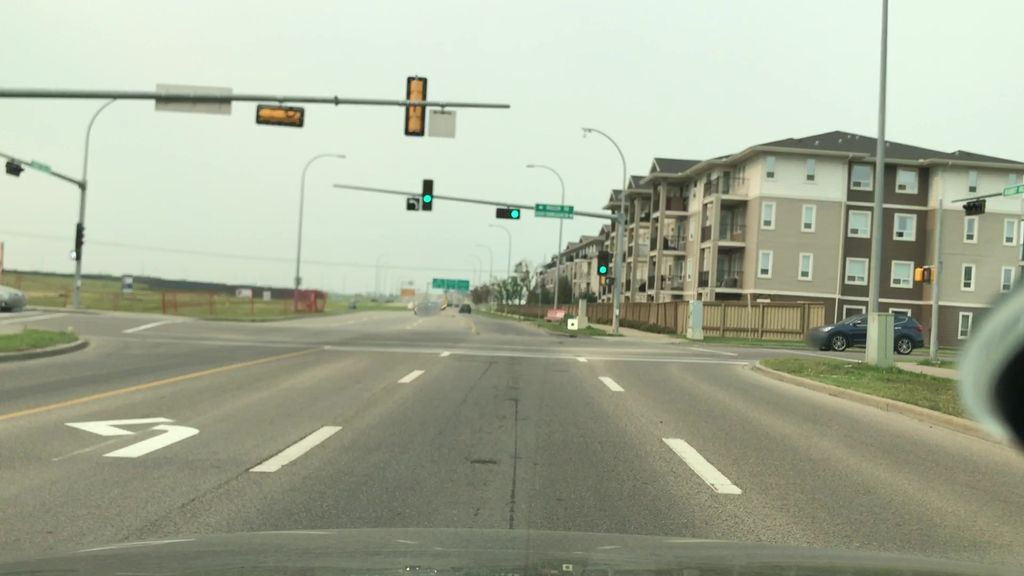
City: edmonton